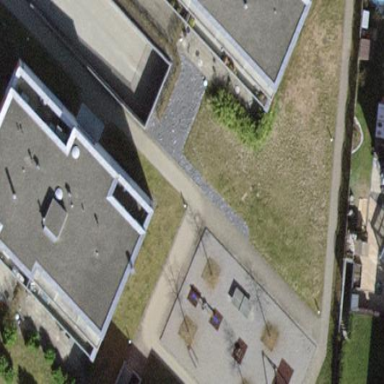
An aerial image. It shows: Building with flat roof.